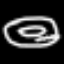
Label: donut